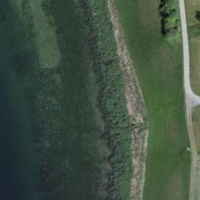
EUNIS habitat code: 14
Species observed at this site:
Tettigonia viridissima
Trifolium repens
Gryllus campestris
Filipendula ulmaria